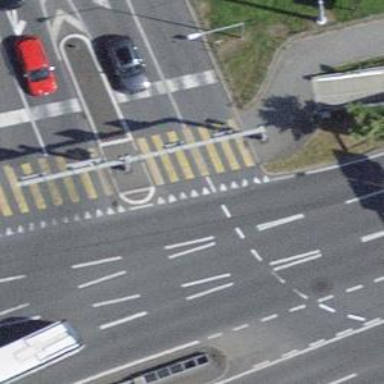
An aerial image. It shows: Crossing with traffic signals and zebra markings.